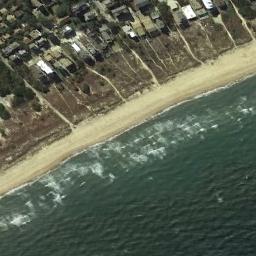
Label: beach